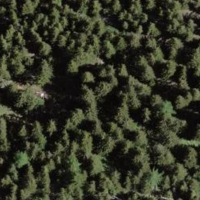
EUNIS habitat code: 43
Species observed at this site:
Aculepeira ceropegia